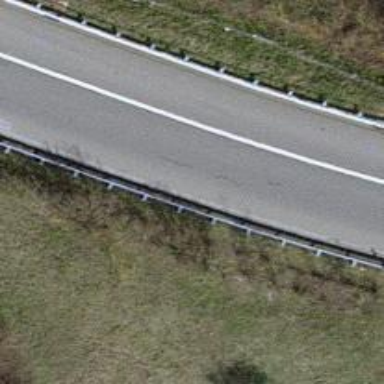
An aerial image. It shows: Asphalt motorway link.